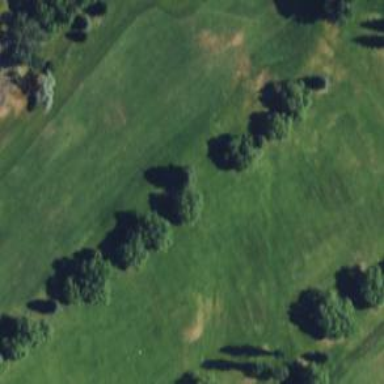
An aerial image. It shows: Golf fairway in the image.